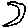
Label: moon